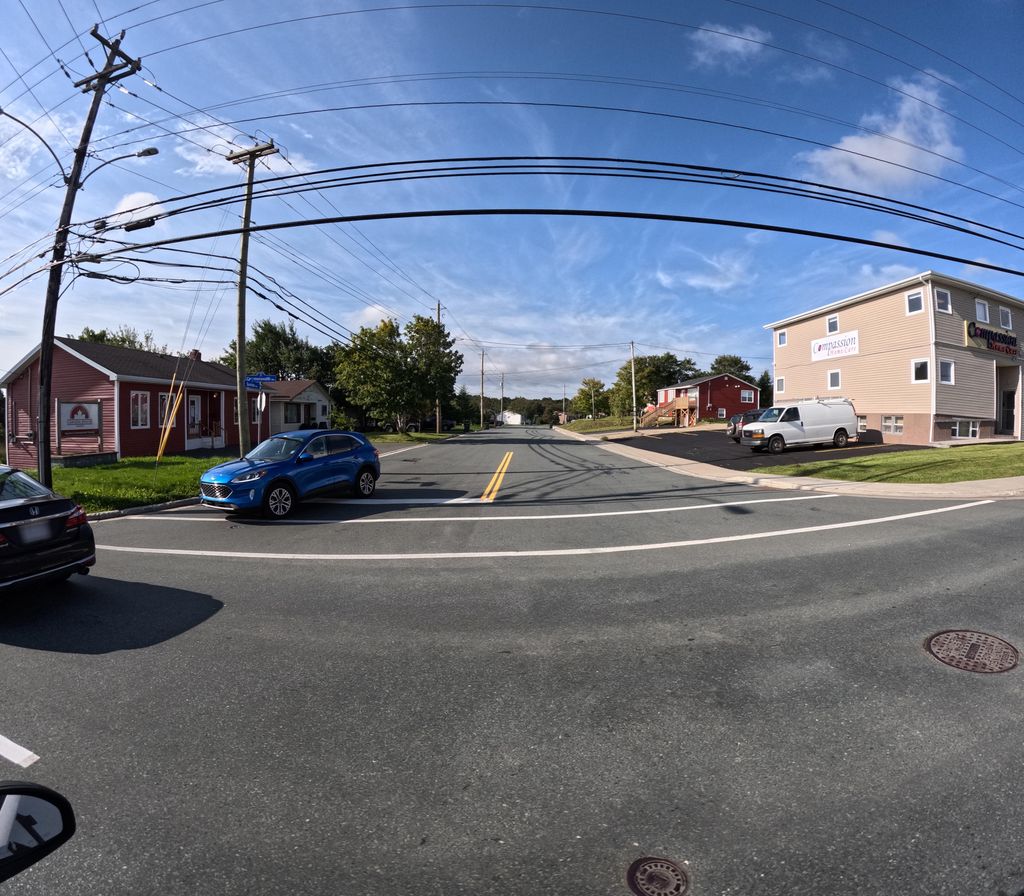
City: st_johns